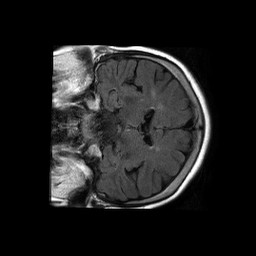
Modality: FLAIR
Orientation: coronal
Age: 65
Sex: female
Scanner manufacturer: philips
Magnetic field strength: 1.5 T
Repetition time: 6 s
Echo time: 0.12 s